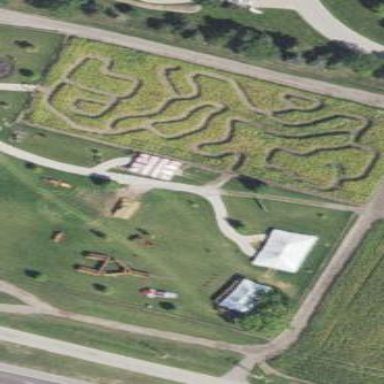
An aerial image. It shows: Maze attraction.